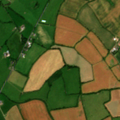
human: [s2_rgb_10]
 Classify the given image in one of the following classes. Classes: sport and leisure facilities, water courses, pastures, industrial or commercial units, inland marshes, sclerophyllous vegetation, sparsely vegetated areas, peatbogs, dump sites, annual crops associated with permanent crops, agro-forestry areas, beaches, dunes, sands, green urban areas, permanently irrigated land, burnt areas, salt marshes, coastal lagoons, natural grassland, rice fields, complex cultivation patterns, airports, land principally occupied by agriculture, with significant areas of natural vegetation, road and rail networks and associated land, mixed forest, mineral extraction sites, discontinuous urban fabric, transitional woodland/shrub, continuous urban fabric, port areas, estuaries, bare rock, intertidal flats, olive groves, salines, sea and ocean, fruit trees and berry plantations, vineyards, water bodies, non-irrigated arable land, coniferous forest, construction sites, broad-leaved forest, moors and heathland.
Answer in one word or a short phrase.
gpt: non-irrigated arable land, pastures